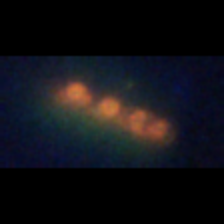
Taxon: Chaetoceros
Group: Diatoms